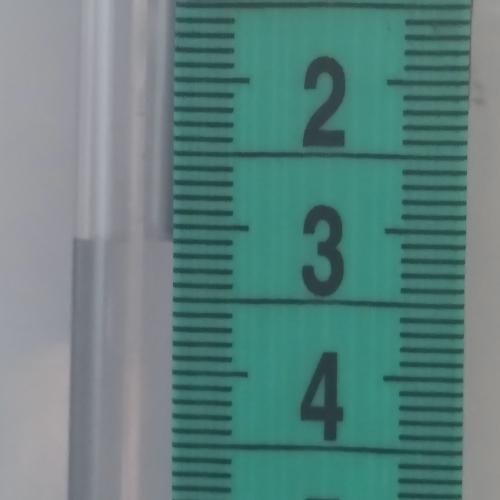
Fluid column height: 3.1 cm